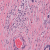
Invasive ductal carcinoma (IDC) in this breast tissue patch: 1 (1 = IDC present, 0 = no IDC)